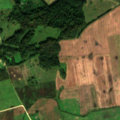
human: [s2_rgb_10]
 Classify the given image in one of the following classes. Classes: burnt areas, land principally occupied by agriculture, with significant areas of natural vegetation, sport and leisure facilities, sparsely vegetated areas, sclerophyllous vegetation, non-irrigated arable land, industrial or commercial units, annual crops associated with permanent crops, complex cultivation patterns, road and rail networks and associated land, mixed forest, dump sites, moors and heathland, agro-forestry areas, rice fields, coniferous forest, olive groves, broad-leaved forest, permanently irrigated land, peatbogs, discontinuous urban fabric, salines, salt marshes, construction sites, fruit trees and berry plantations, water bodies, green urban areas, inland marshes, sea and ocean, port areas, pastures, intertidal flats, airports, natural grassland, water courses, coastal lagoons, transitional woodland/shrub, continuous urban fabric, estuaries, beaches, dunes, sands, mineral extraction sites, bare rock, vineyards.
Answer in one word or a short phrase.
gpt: non-irrigated arable land, pastures, complex cultivation patterns, broad-leaved forest